Question: On a new project in Xcode 6 I don't have iPhone6 and iPhone 6+ simulators. Why is that?
I have simulators up to iPhone5s.
I have tried reinstalling Xcode but it doesn't fix it.
Anyone have any idea how to fix it?

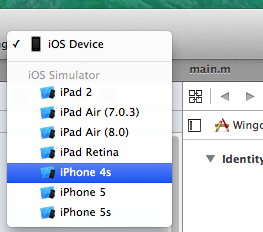
Answer: To add the iPhone 6 and Plus as a simulator: In xCode go to 'Windows' -> 'Devices' and press the 'plus' in the bottom corner and add the devices that you wish.